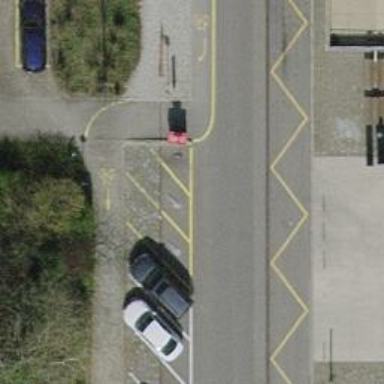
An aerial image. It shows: Bus stop equipped with public transport stop position.